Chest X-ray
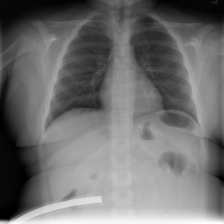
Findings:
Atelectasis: negative
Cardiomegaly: negative
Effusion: negative
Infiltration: negative
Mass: negative
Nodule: negative
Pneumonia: negative
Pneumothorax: negative
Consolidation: negative
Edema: negative
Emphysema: negative
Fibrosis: negative
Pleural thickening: negative
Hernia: negative